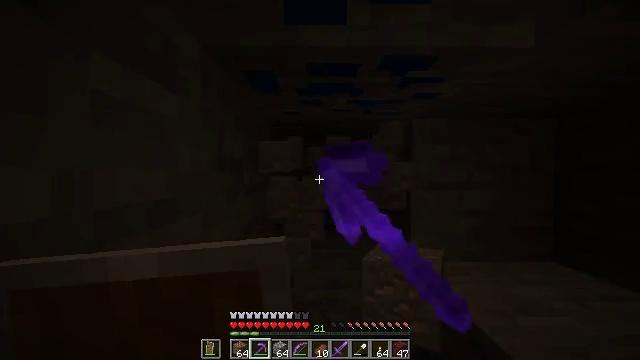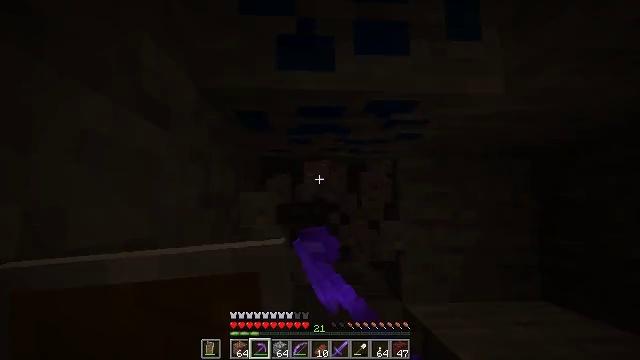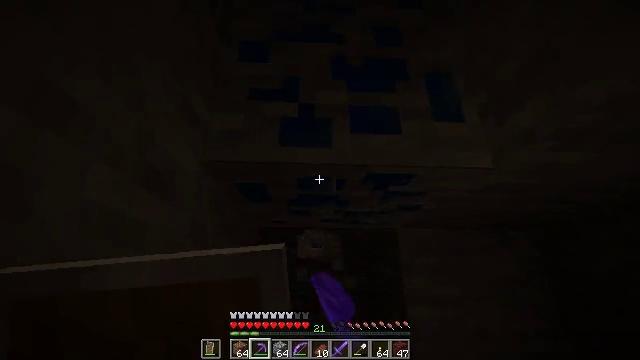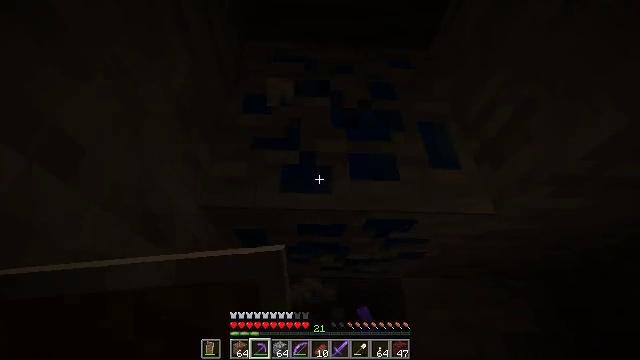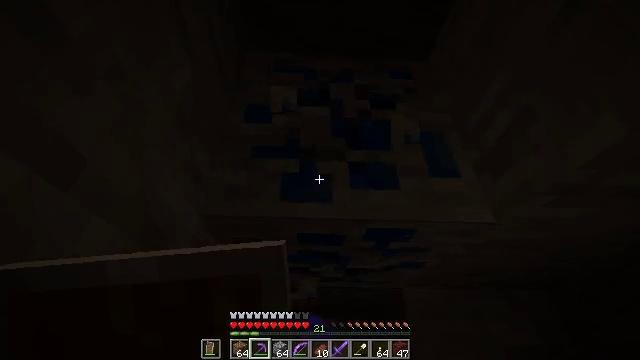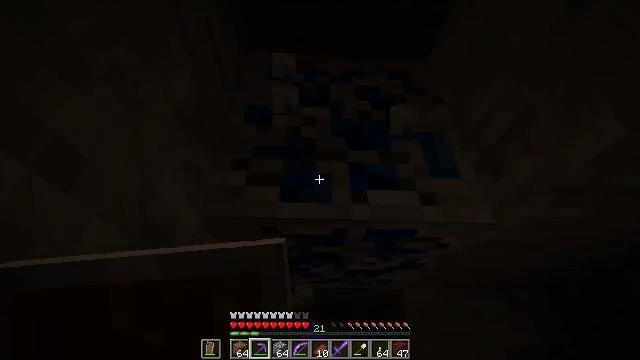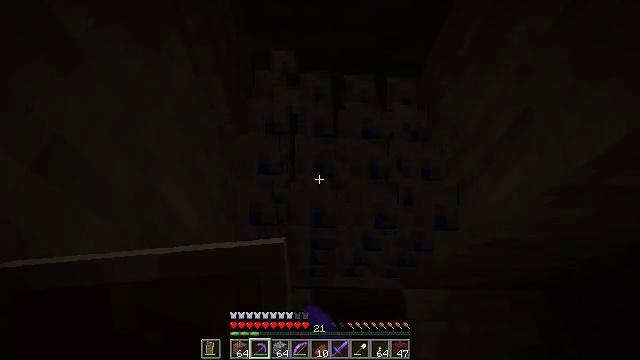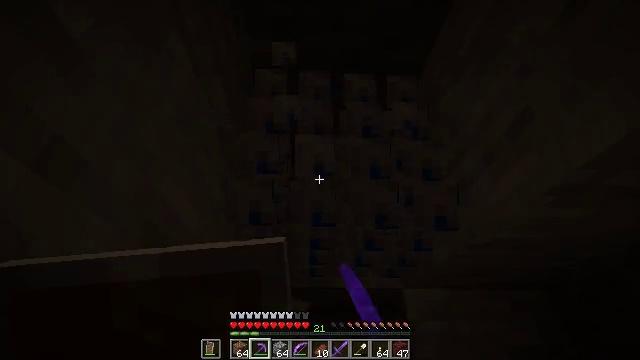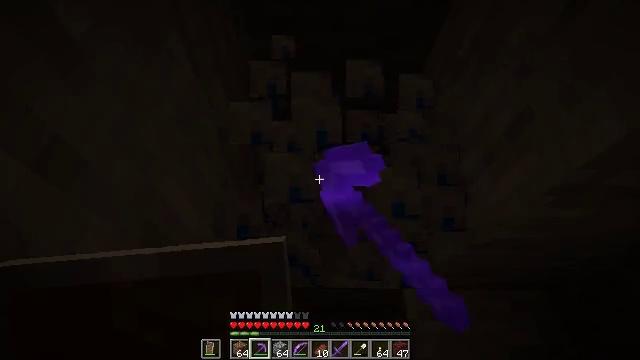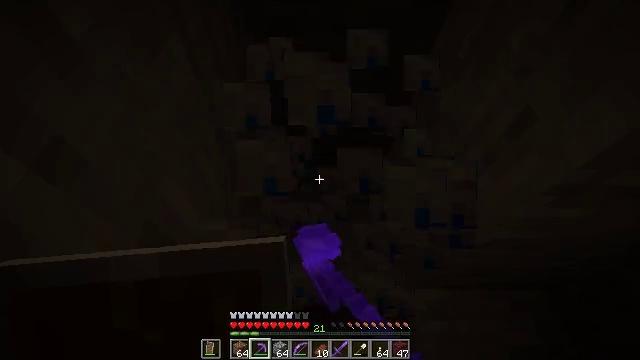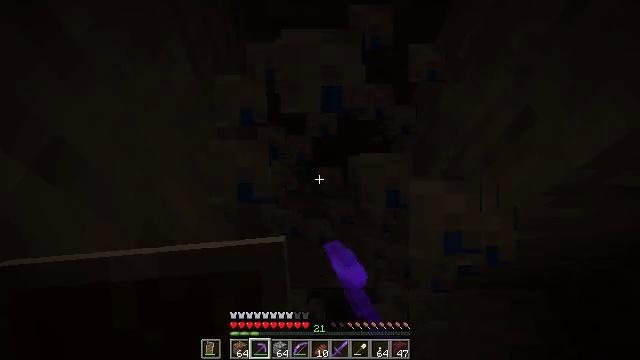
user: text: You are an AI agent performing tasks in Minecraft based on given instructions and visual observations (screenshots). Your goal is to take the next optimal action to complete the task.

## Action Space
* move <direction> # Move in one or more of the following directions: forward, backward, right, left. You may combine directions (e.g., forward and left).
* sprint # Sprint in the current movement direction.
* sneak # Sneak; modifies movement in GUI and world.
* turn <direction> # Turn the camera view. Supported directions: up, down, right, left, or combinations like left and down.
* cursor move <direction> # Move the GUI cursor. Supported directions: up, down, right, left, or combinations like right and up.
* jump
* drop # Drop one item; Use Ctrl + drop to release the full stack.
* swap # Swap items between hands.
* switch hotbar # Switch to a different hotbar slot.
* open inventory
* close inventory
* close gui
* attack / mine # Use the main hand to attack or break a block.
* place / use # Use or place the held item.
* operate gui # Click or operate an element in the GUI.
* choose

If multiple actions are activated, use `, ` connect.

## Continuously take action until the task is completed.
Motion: motion action
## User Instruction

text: Harvest lapis ore for blue dye.
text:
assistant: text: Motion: turn right and up, attack / mine
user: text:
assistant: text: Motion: turn up, attack / mine
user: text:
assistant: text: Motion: turn up, attack / mine
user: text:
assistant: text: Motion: turn up, attack / mine
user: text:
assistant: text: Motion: attack / mine
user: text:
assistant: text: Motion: attack / mine
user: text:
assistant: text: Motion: attack / mine
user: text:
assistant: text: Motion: attack / mine
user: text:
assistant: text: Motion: attack / mine
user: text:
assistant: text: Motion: attack / mine
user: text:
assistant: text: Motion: attack / mine